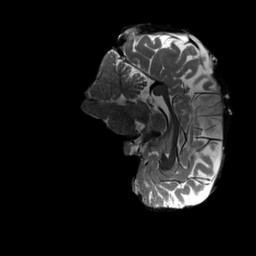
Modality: T2w
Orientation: sagittal
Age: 19
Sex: female
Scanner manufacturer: siemens
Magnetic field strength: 3 T
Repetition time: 3.2 s
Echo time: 0.564 s